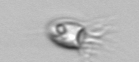
Label: Balanion